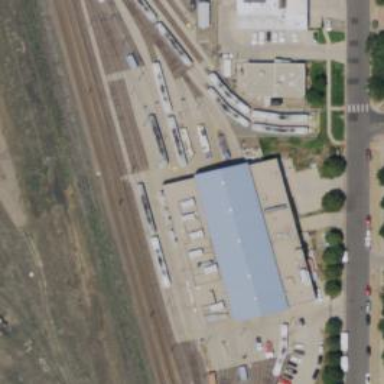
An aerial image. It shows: Light rail yard with electrified contact lines.